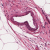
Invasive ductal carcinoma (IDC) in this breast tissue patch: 0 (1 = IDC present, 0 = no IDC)